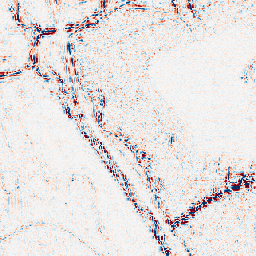
Category: wavelet
Decomposition family: wavelet_biorthogonal
Decomposition parameters: wavelet: bior2.4
level: 2
Upsampling method: area
Upsampling parameters: scale: 8
Upsampling scale: 8